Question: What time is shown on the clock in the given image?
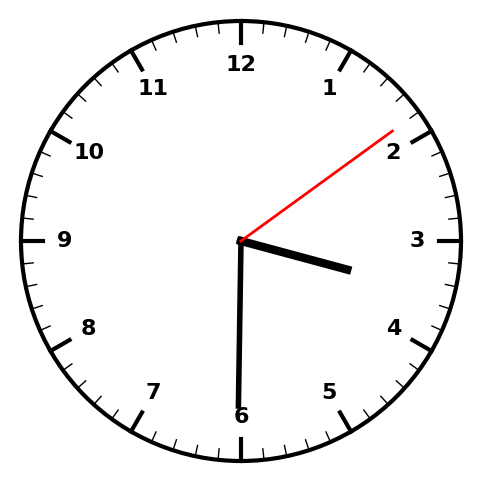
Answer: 03:30:09